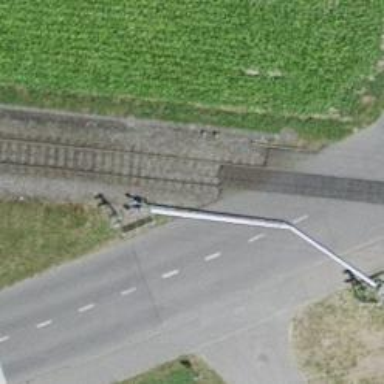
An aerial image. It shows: Level crossing along the railway.